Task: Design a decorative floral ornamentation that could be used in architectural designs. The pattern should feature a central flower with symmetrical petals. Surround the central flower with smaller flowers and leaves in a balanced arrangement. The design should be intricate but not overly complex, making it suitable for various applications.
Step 677:
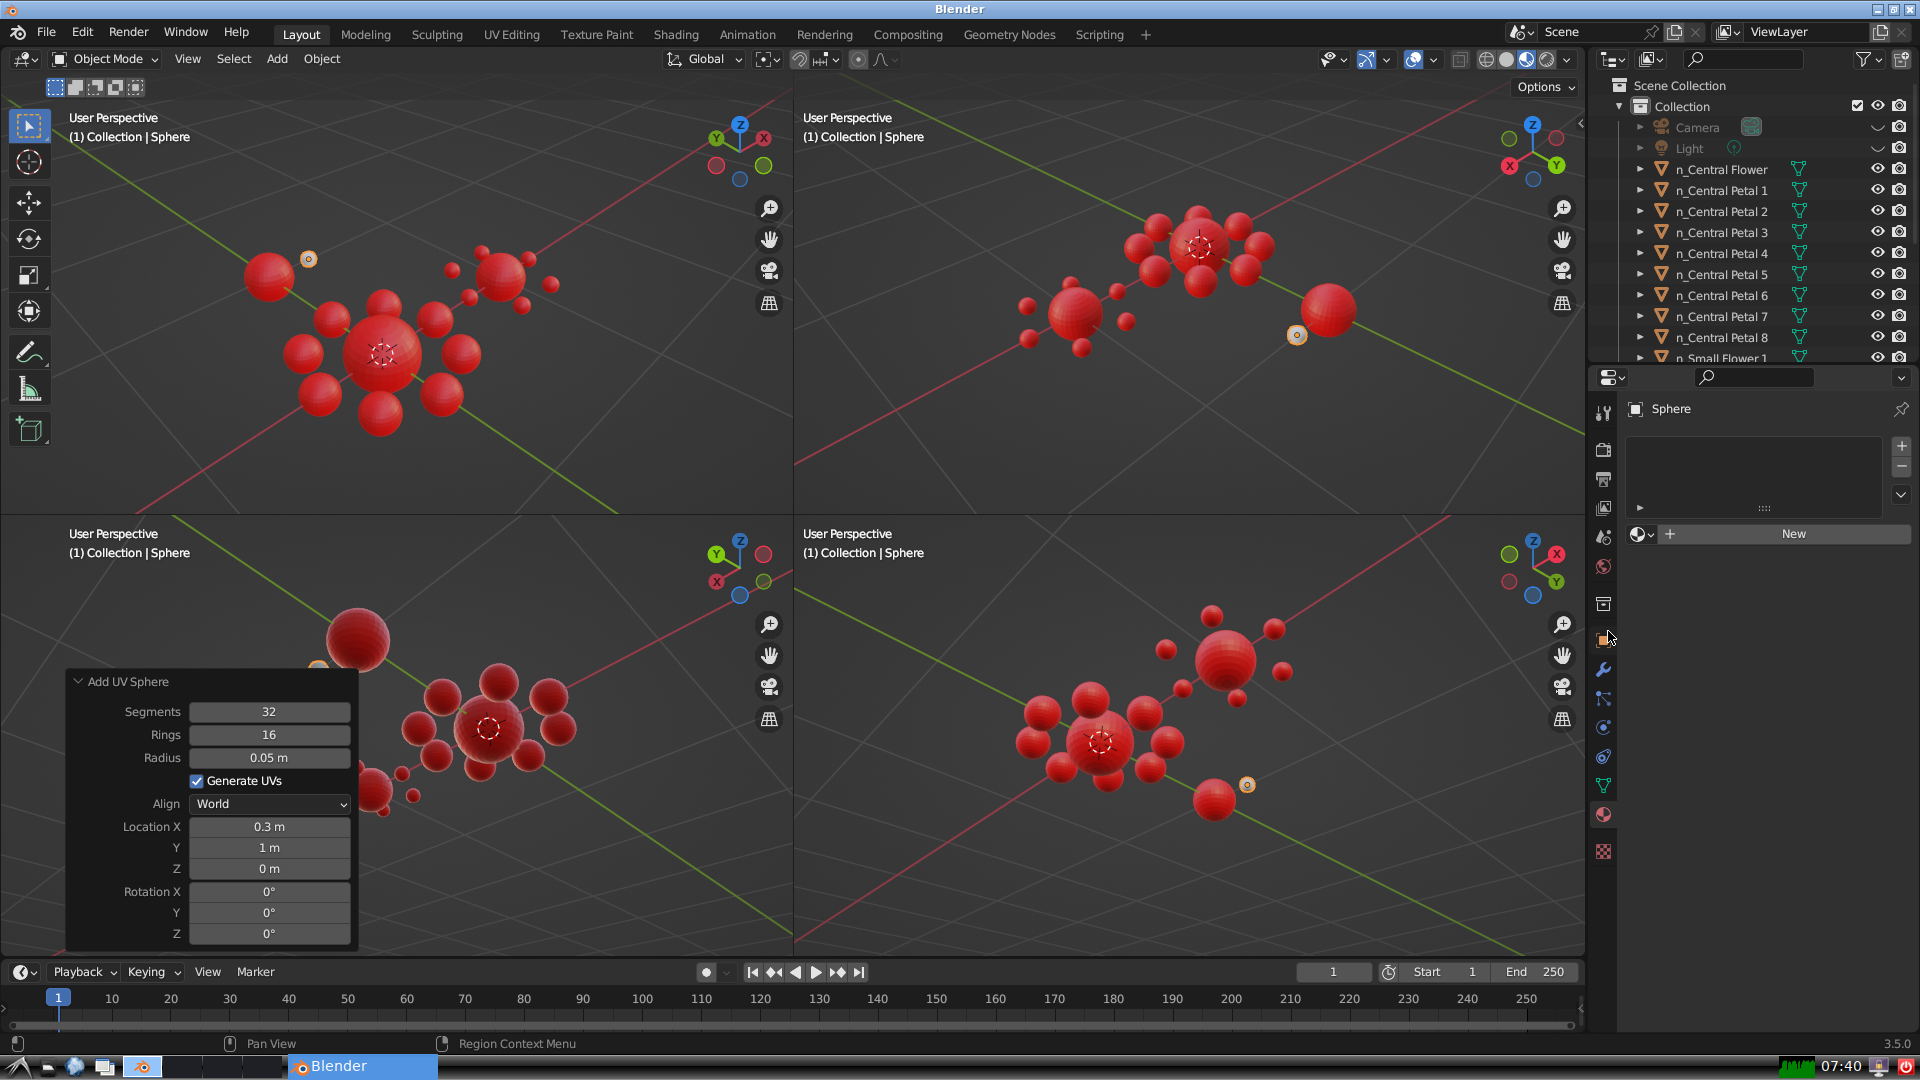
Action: click: no